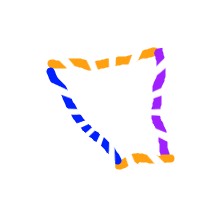
Shape: trapezoid